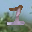
Label: 1